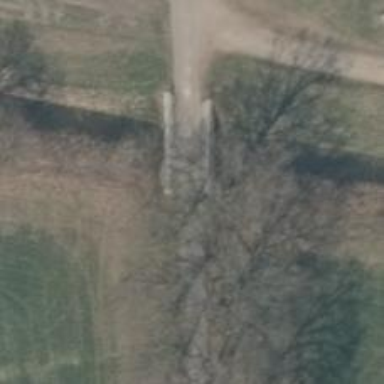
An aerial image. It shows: Asphalt track road with bridge. The track type is grade1.